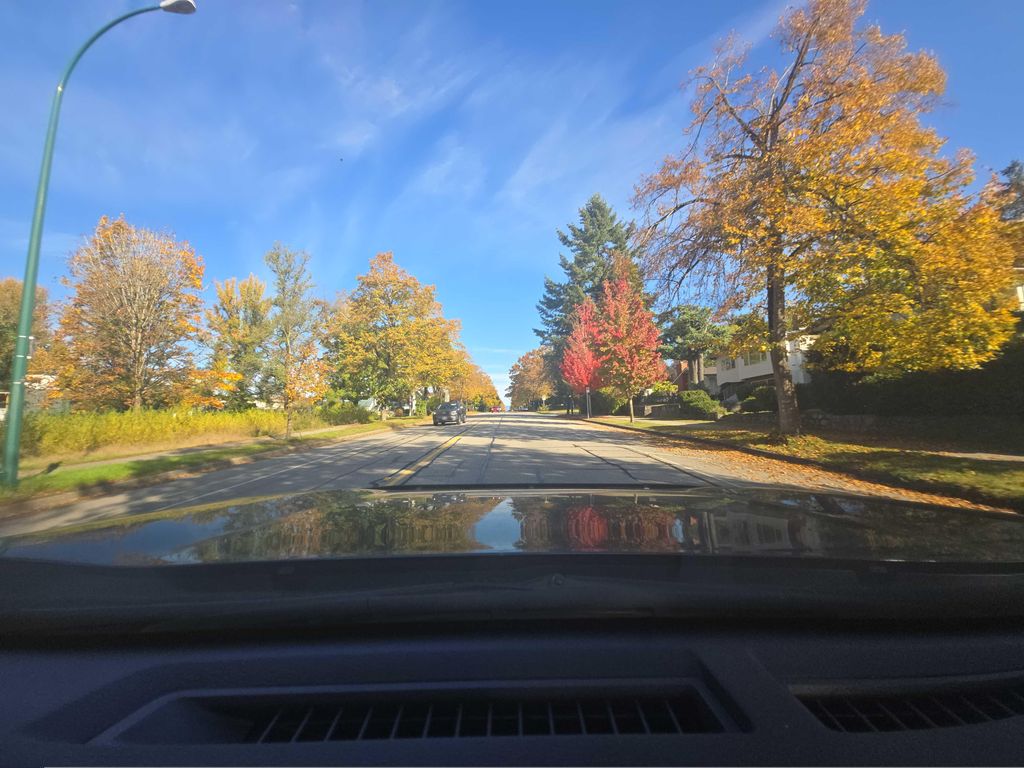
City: vancouver